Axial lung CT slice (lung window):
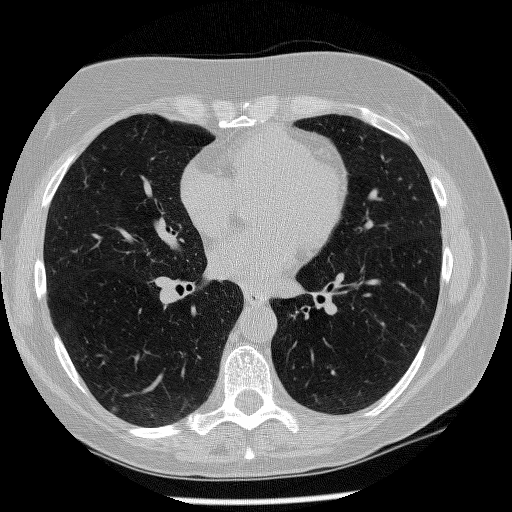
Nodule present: no